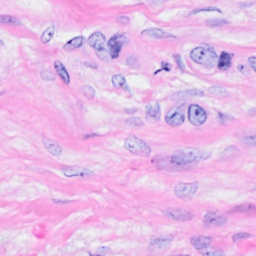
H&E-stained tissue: Breast